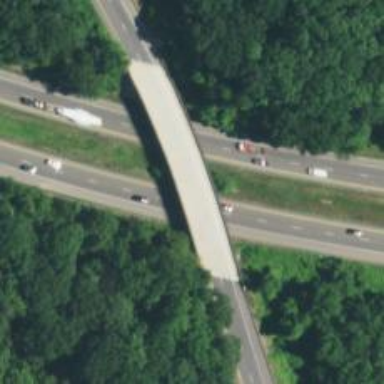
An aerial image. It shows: Bridge over motorway.